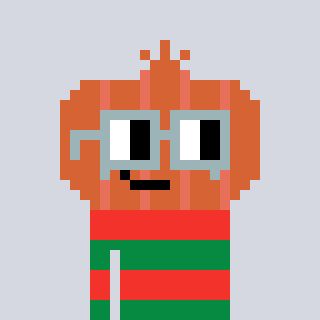
a pixel art character with square dark gray glasses, a onion-shaped head and a green-colored body on a cool background